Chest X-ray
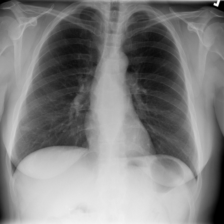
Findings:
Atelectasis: negative
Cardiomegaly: negative
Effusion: positive
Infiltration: positive
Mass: negative
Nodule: negative
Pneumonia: negative
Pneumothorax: negative
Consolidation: negative
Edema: negative
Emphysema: negative
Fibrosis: negative
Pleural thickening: negative
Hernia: negative